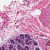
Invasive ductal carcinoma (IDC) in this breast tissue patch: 0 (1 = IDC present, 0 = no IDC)